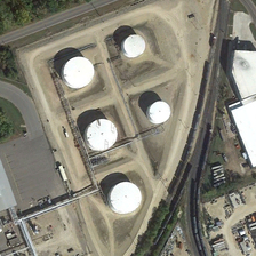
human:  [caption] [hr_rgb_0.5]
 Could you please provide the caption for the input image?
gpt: there are five white columnar tanks in a fan shaped area near a stretch of railway and two huge buildings with white roofs .

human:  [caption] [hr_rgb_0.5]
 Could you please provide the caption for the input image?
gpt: This is the fork in the road between five white tanks and a truck parking lot.

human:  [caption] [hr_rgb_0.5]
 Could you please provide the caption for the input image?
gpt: This is the fork between five white cargo compartments and a parking lot parked on a truck.

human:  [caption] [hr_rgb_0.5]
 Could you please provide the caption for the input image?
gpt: there are three storage tanks in line next to two smaller ones at the coner of the roads .

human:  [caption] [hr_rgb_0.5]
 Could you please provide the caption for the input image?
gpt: This is the intersection of five white tanks and a parking lot full of trucks.